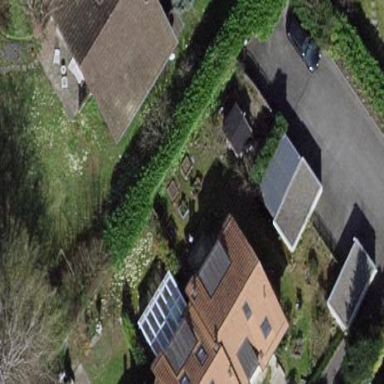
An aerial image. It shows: Garden surrounded by fence.